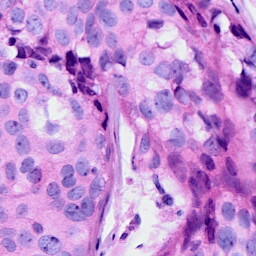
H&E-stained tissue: Breast